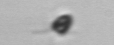
Label: Pyramimonas